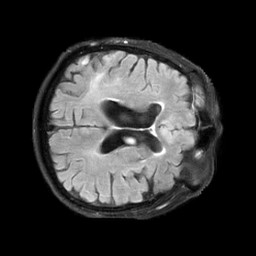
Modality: FLAIR
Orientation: axial
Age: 74
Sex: female
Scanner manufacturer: siemens
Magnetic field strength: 3 T
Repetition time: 9 s
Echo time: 0.099 s